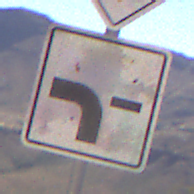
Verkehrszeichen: VerlaufVorfahrtsstrasse6
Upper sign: Vorfahrtsstrasse
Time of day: Midday
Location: Outdoor (Nature)
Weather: Clear
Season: NotSpecified
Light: Natural